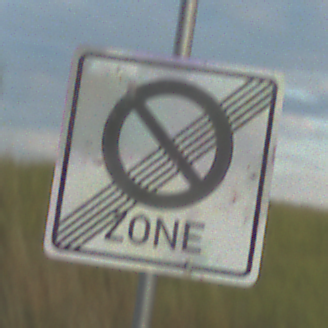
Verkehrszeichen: EndeEingeschraenktesHalteverbotZone
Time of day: SunriseSunset
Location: Outdoor (RoadRail)
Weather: PartlyCloudy
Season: NotSpecified
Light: Natural